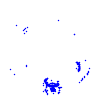
Particle: kaon